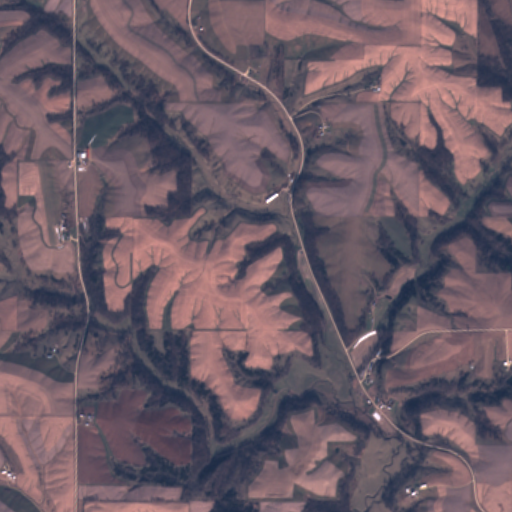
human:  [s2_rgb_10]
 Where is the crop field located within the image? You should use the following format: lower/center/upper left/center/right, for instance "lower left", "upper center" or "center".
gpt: There is no crop field in the image.